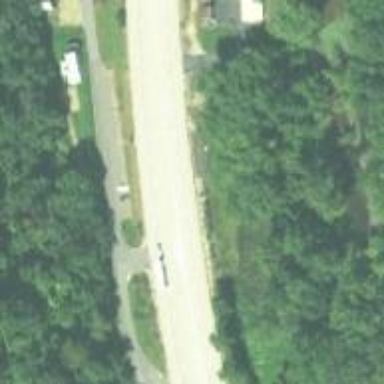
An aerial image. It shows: Trunk link highway.